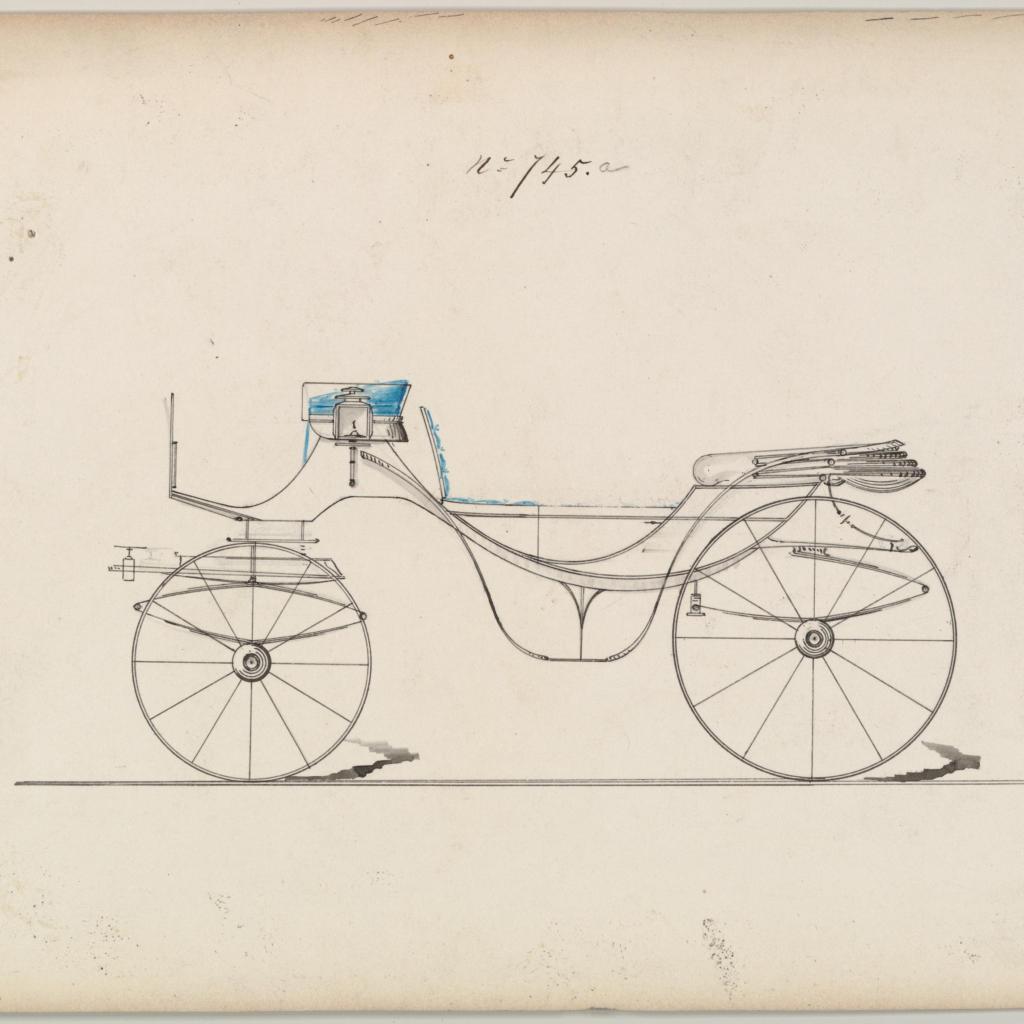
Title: Design for Vis-à-vis/ Barouche, no. 745a
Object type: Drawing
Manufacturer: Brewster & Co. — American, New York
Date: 1850–70
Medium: Graphite, pen and black ink, and watercolor and gouache
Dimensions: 6 3/4 x 8 5/16 in. (17.1 x 21.1 cm)
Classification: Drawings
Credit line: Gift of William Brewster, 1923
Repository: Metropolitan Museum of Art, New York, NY